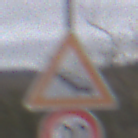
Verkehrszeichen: Stau
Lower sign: Geschwindigkeit20
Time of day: Midday
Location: Outdoor (Nature)
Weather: Overcast
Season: NotSpecified
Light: Natural